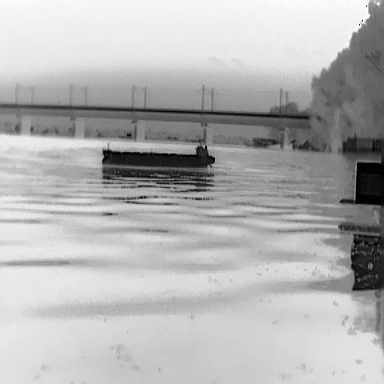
There is a liner in the infrared image.